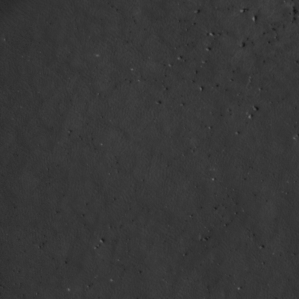
Label: non_frost